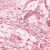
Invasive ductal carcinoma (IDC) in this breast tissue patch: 0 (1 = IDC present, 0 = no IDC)